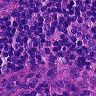
Metastatic tissue present: no